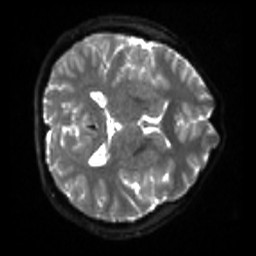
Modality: sbref
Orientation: axial
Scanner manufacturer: siemens
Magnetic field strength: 3 T
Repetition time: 4 s
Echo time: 0.0594 s